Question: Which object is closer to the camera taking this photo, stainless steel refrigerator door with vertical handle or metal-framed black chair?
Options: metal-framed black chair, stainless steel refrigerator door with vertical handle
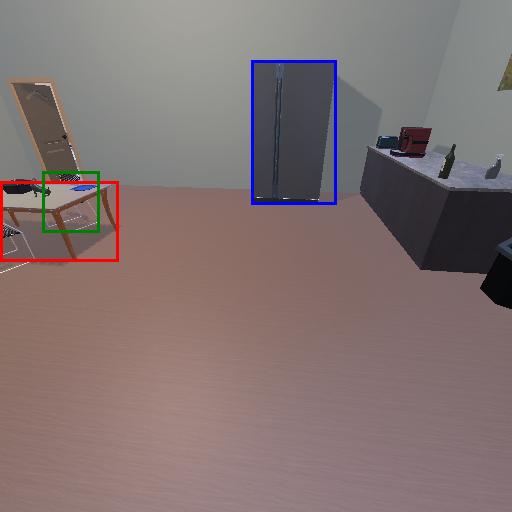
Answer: metal-framed black chair